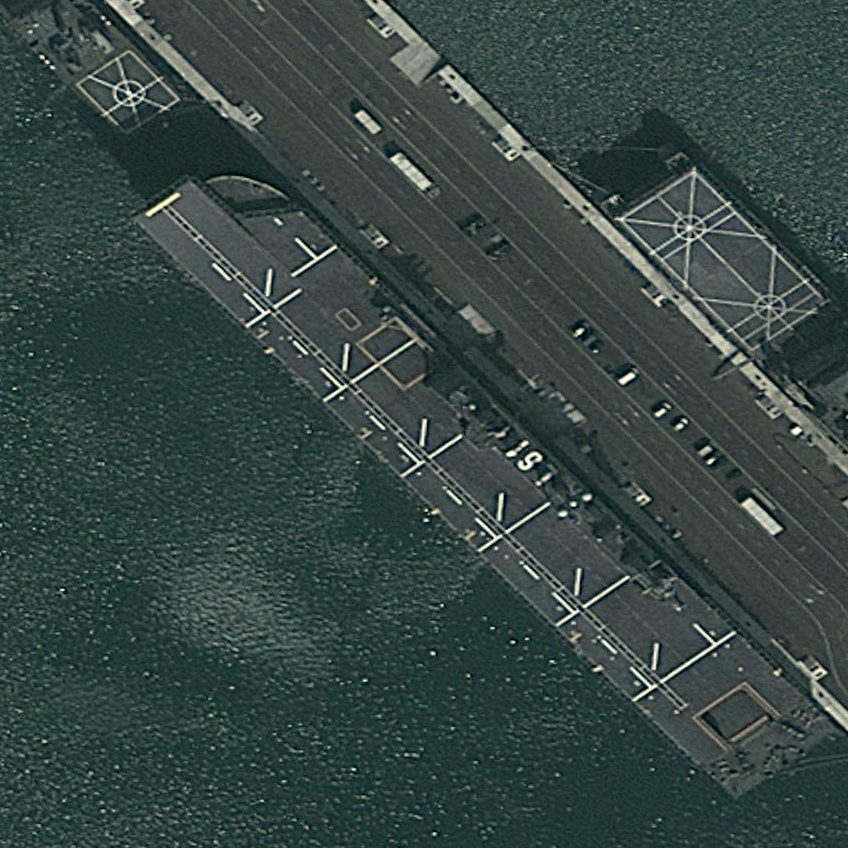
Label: Juan_Carlos_I_Strategic_Projection_Ship